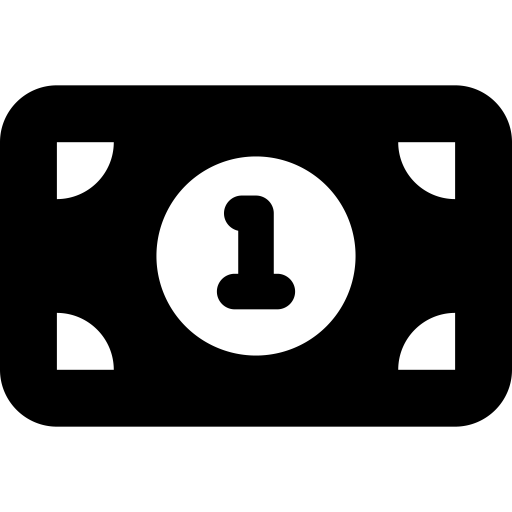
Tags: icon, FontAwesome, fa-icon, solid, money, bill, 1